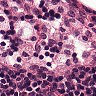
Metastatic tissue present: no